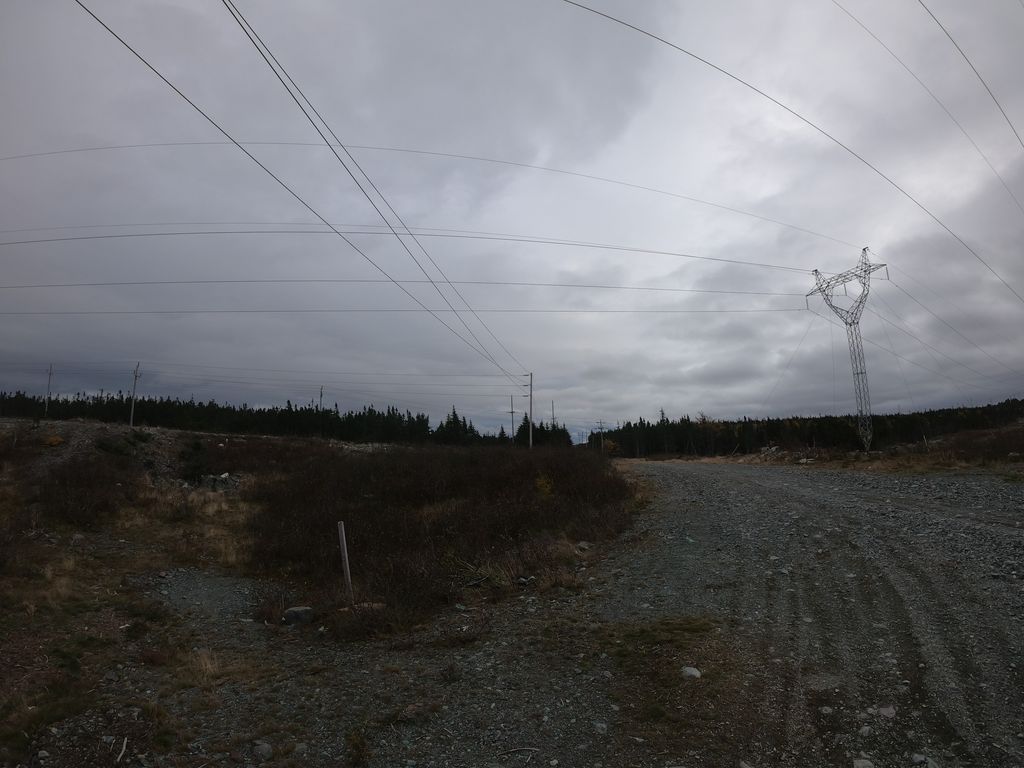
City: st_johns